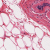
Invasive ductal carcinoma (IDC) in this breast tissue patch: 0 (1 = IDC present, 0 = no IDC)